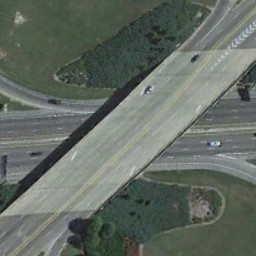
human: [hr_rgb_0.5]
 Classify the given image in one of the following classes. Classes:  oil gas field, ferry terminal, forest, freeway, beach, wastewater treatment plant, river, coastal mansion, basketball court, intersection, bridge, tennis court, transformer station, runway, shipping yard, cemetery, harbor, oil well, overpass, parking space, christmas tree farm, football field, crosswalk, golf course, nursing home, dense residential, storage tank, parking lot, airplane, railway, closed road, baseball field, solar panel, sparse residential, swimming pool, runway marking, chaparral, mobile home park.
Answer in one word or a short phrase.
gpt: overpass